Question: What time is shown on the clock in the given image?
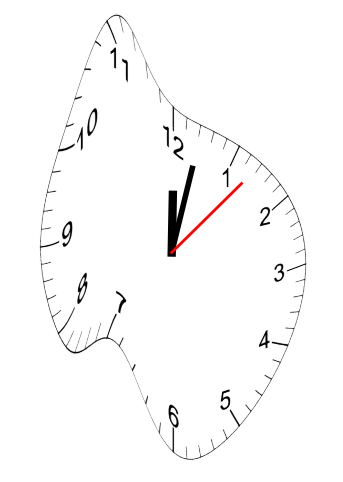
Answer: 12:02:07